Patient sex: M
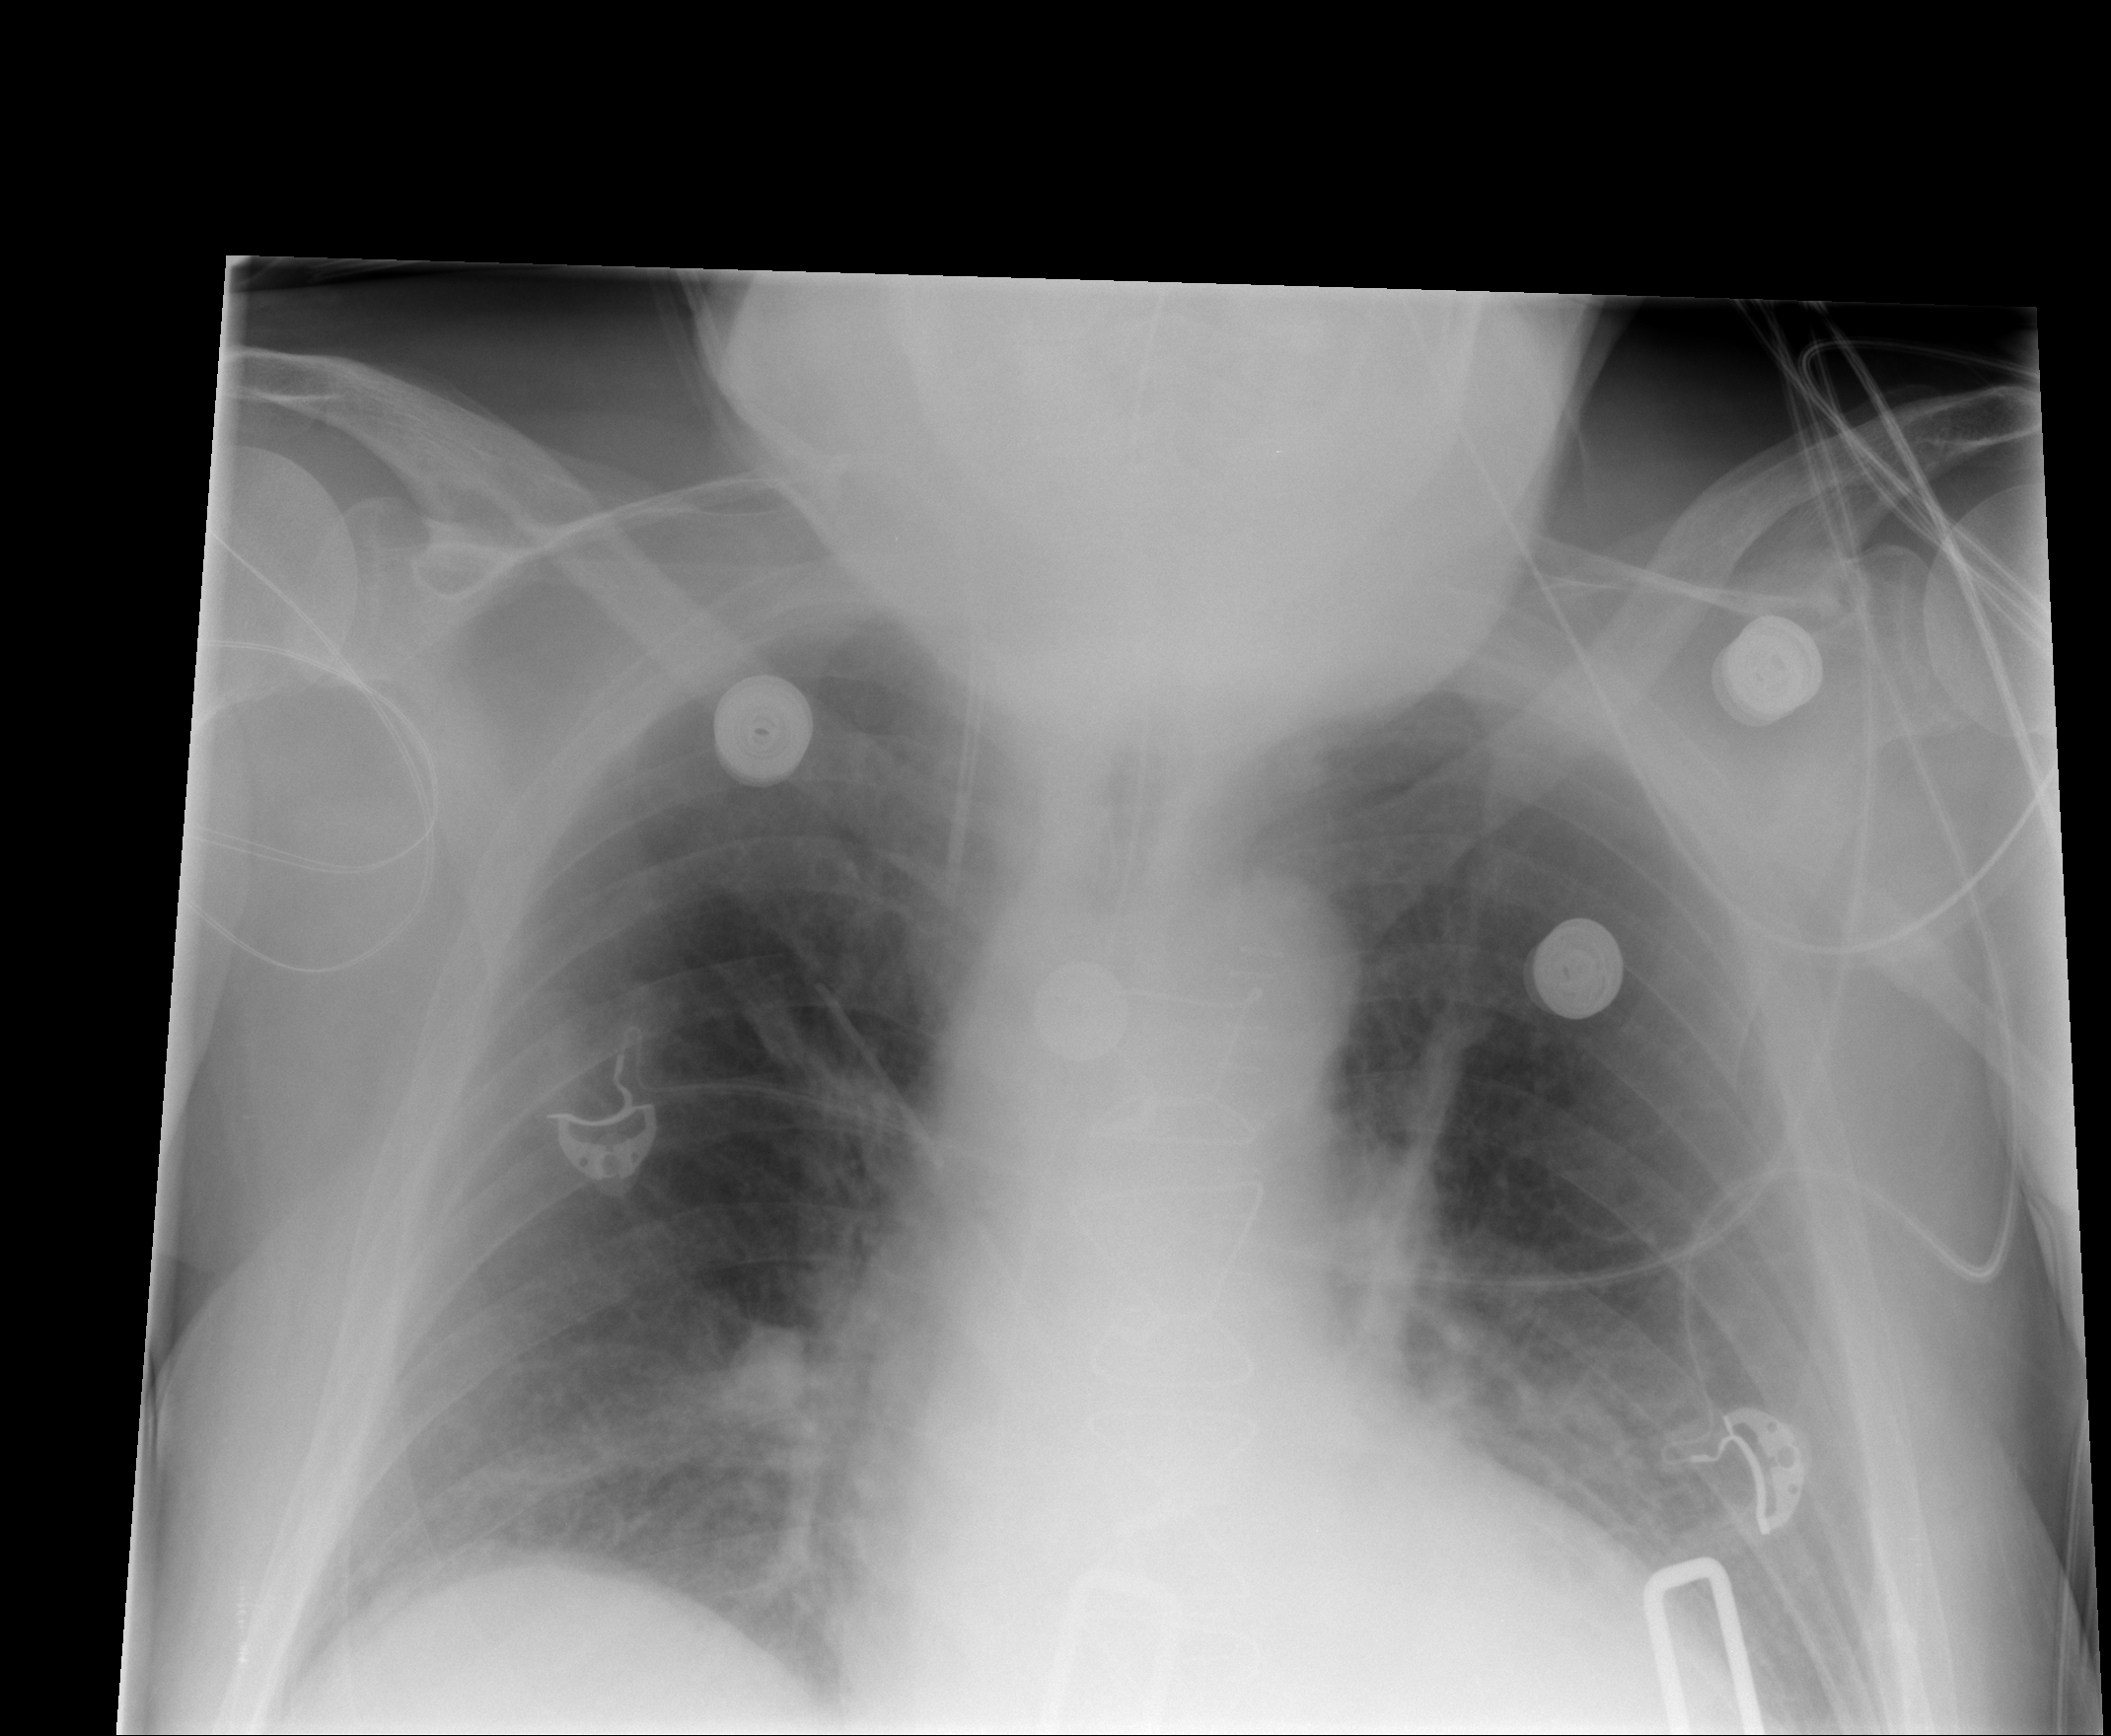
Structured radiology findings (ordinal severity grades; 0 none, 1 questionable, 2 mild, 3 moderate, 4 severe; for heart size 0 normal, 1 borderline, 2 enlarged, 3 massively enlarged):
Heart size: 0
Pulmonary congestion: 2
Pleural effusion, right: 0
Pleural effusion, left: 0
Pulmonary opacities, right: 0
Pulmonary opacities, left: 0
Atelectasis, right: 2
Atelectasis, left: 2